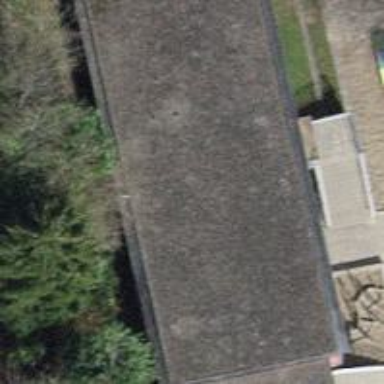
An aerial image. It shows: School building with flat roof.